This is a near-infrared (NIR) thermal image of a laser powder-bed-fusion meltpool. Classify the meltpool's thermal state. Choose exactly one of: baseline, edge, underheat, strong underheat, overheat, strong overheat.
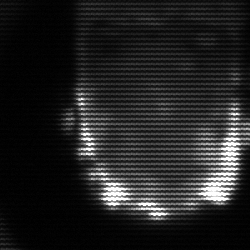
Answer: baseline